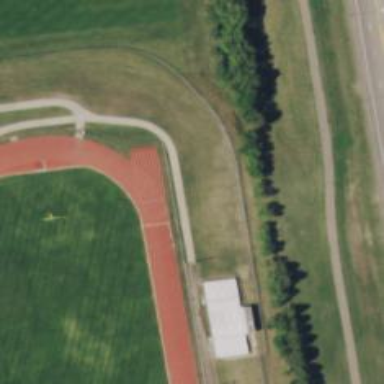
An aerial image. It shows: Track in leisure land.